Field crop: maize
Growth stage: 2
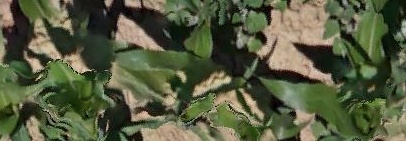
Species: maize